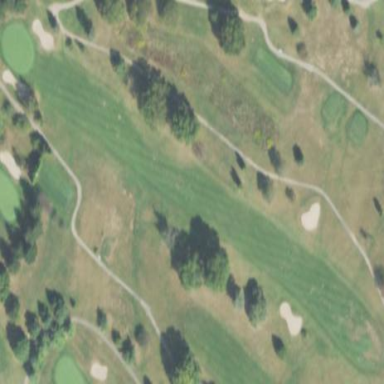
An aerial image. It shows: Golf fairway surrounded by grass.